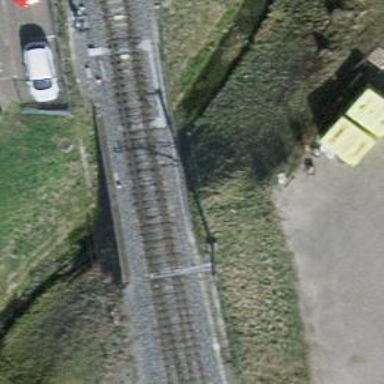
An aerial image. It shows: Railway bridge with electrified contact line. There is one track on the bridge.